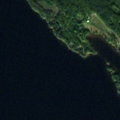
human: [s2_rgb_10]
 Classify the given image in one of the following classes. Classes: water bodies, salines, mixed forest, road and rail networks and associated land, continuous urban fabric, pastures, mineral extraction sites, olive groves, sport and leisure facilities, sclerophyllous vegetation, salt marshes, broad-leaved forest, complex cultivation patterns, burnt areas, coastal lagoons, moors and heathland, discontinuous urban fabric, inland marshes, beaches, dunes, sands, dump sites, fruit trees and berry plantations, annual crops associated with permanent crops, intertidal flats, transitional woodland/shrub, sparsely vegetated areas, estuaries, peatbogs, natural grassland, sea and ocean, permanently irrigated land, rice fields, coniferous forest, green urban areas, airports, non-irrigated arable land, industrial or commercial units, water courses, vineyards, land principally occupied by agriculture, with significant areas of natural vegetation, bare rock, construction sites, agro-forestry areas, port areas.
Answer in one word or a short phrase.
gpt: mixed forest, water bodies